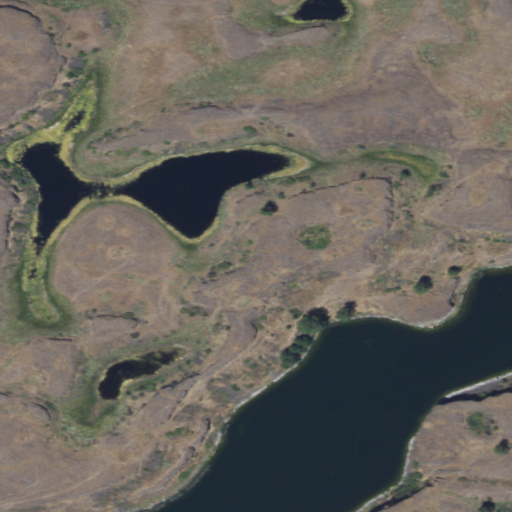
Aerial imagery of gap in Washington named The Narrows containing grassland, shrub, open water, herbaceous wetlands, and woody wetlands